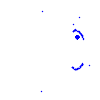
Particle: pion